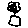
Label: flower